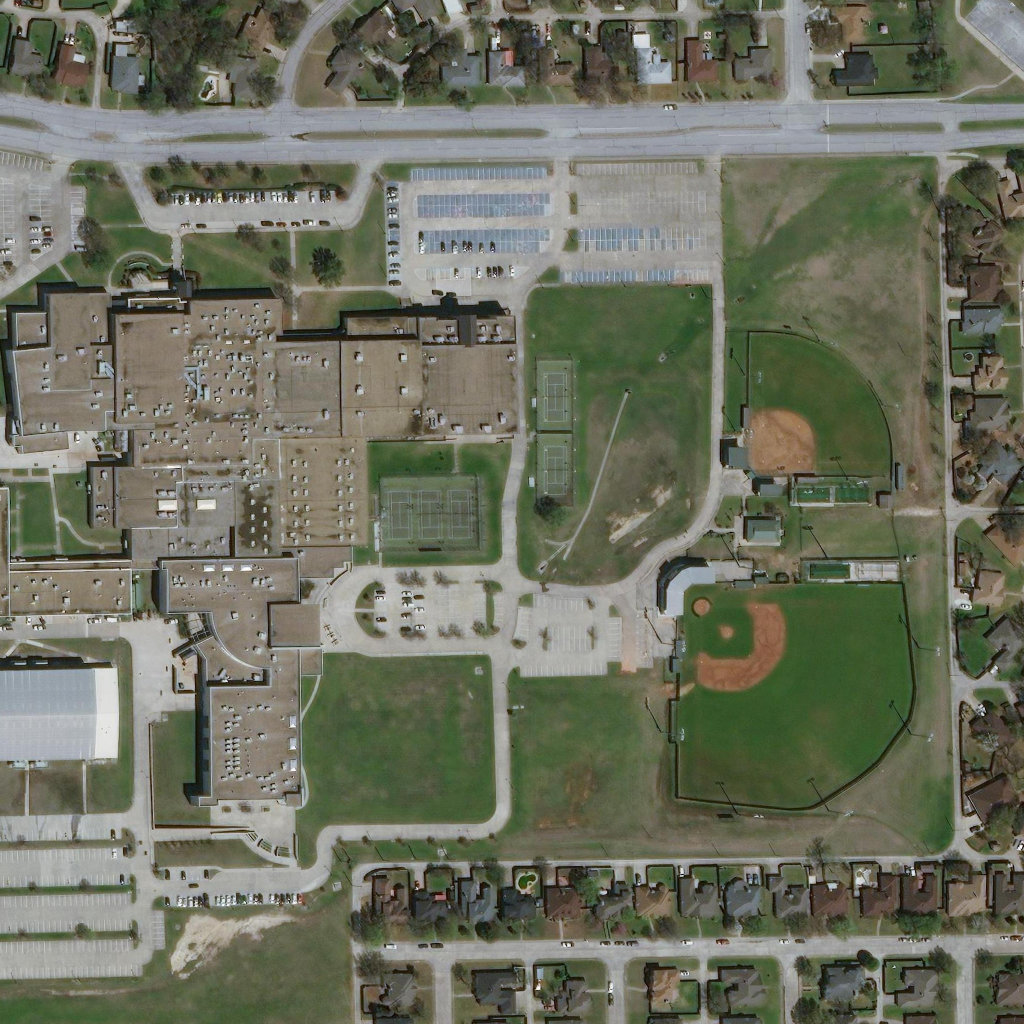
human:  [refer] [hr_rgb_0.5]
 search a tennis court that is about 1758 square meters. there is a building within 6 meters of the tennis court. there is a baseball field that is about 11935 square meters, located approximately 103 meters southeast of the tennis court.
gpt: <box>[[37, 46, 46, 53, 0]]</box>